Question: Stupid question.
Where is the rightnav in my browser where I can see the HTTP headers and responses?
Didn't it used to be there?

I need it to analyse my results of my Ajax requests.
Thanks.
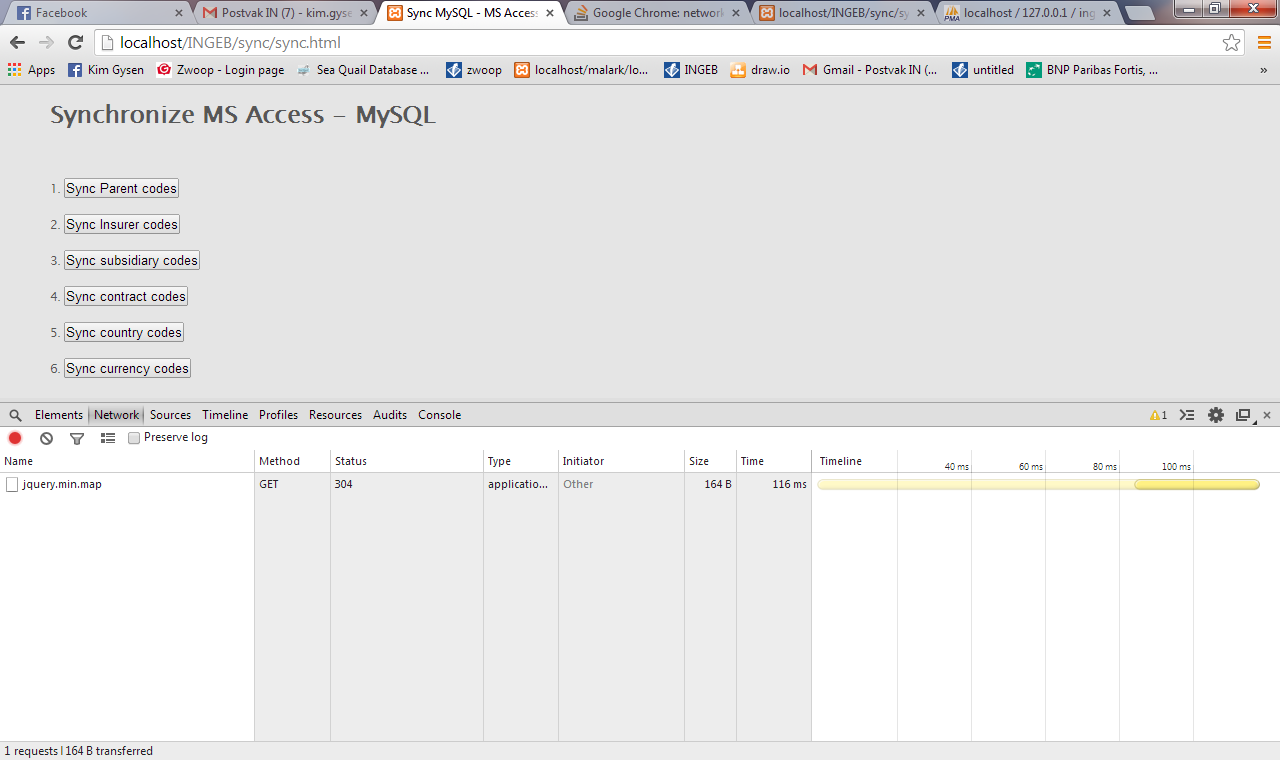
Answer: - - -